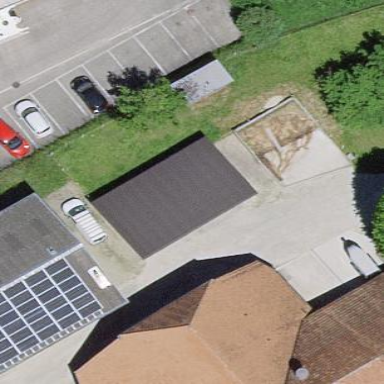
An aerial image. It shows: View of roof of building.